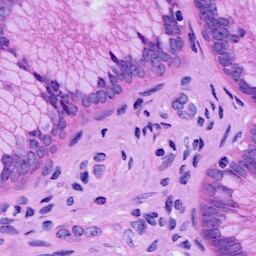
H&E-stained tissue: Cervix